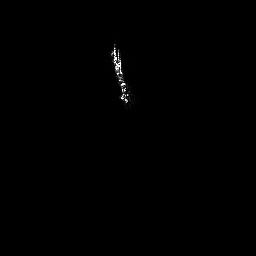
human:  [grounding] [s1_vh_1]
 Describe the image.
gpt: In the satellite image, there is  <ref>1 medium ship </ref> <box>[[41, 14, 50, 40, 0]]</box> located at top.